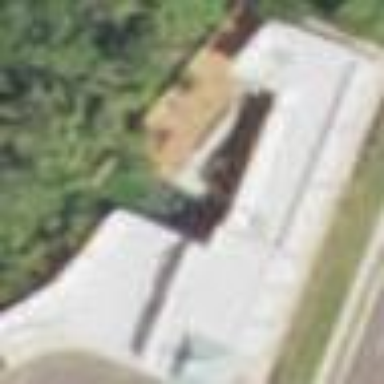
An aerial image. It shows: Kindergarten building.